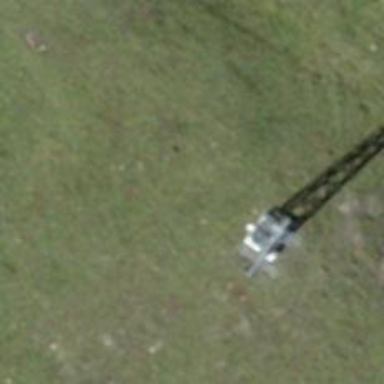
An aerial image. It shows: Pylon for aerialway.